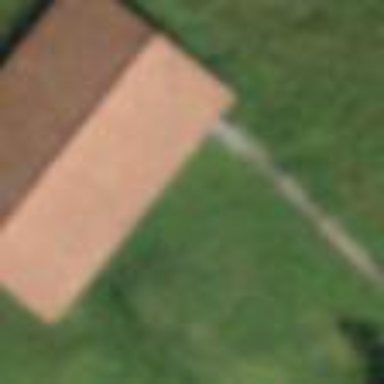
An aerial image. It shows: Cabin.